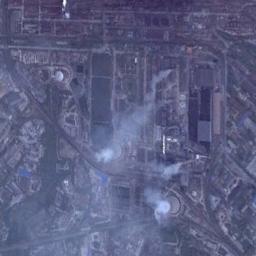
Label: thermal_power_station